Field crop: maize
Growth stage: 2
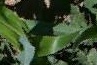
Species: maize